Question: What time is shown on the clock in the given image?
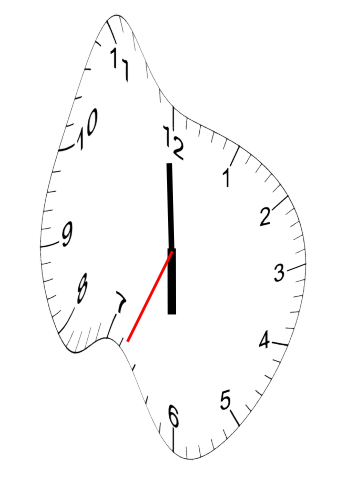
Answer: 05:59:34